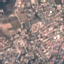
Land use / land cover class: Residential